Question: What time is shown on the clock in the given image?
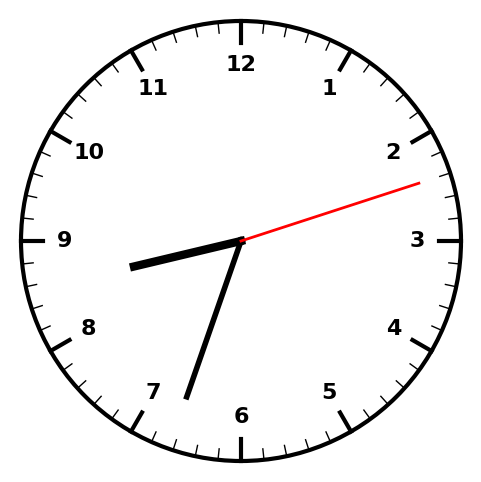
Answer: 08:33:12